Aerial crown-view tile of a tropical tree (Barro Colorado Island, Panama), acquired 20250217:
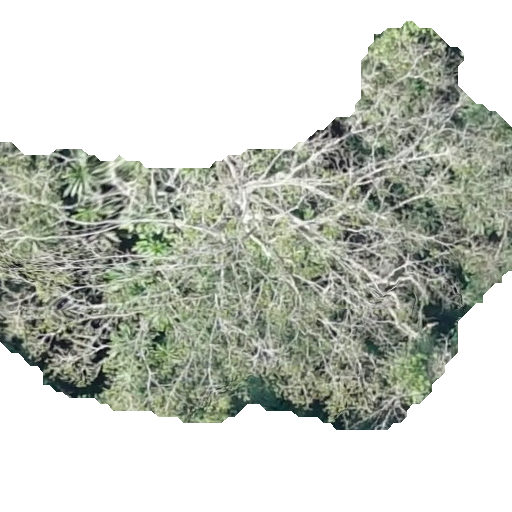
Species: Hura crepitans
GBIF accepted scientific name: Hura crepitans
Crown area: 215.822 m²